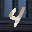
Label: 4